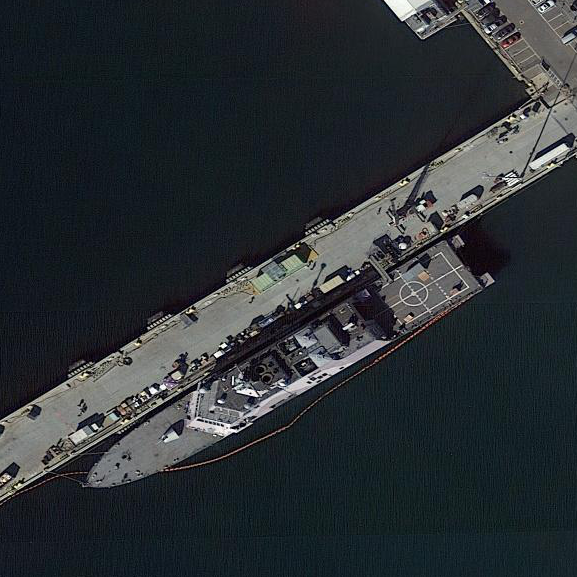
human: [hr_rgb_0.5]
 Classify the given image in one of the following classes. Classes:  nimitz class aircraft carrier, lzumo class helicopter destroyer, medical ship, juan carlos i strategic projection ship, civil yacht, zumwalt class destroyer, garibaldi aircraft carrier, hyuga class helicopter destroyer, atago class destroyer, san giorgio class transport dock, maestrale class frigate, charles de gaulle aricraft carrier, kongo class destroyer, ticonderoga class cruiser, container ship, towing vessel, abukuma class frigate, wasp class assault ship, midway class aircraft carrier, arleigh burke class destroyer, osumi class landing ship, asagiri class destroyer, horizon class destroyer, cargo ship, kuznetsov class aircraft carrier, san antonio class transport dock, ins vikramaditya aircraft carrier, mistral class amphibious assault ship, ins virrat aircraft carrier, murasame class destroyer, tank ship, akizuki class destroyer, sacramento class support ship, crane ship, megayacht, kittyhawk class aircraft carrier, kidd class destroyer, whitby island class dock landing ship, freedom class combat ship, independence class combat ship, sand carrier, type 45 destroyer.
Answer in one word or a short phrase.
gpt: Freedom class combat ship